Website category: game
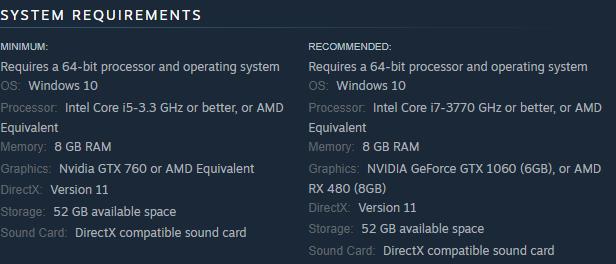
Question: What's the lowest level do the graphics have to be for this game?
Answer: Nvidia GTX 760 or AMD Equivalent

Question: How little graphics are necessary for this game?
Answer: Nvidia GTX 760 or AMD Equivalent

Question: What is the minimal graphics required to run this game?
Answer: Nvidia GTX 760 or AMD Equivalent

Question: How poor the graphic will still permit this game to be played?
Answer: Nvidia GTX 760 or AMD Equivalent

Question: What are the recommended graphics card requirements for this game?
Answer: NVIDIA GeForce GTX 1060 (6GB), or AMD RX 480 (8GB)

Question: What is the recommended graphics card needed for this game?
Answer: NVIDIA GeForce GTX 1060 (6GB), or AMD RX 480 (8GB)

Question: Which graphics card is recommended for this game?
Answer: NVIDIA GeForce GTX 1060 (6GB), or AMD RX 480 (8GB)

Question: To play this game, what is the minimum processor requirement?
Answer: Intel Core i5-3.3 GHz or better, or AMD Equivalent

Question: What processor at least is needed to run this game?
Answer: Intel Core i5-3.3 GHz or better, or AMD Equivalent

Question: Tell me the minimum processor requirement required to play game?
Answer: Intel Core i5-3.3 GHz or better, or AMD Equivalent

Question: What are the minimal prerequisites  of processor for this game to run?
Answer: Intel Core i5-3.3 GHz or better, or AMD Equivalent

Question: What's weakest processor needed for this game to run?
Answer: Intel Core i5-3.3 GHz or better, or AMD Equivalent

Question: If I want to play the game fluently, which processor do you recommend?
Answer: Intel Core i7-3770 GHz or better, or AMD Equivalent

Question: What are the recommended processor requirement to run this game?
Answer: Intel Core i7-3770 GHz or better, or AMD Equivalent

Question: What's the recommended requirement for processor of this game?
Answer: Intel Core i7-3770 GHz or better, or AMD Equivalent

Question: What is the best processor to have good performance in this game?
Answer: Intel Core i7-3770 GHz or better, or AMD Equivalent

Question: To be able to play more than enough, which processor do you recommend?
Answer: Intel Core i7-3770 GHz or better, or AMD Equivalent